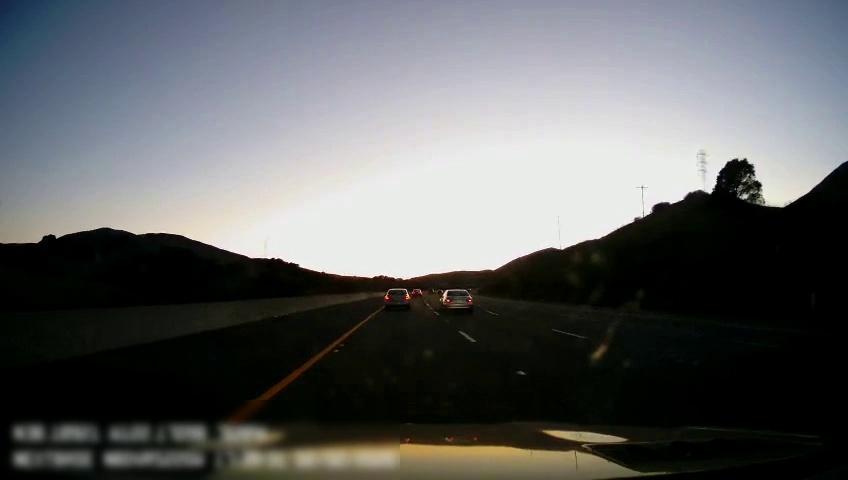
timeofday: Day
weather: Sunny
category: Drivable Space
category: Vehicles | Car
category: Vehicles | Car
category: Vehicles | Car
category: Lanes | Alternate Lane
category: Lanes | Current Lane
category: Lanes | Current Lane
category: Lanes | Alternate Lane
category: Lanes | Alternate Lane